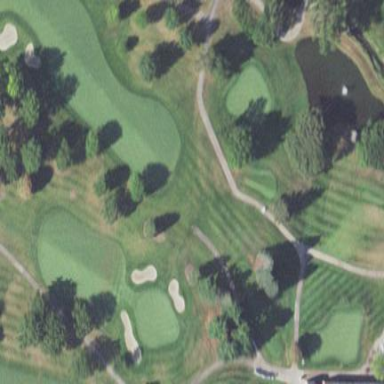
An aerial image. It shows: Golf fairway surrounded by grass.